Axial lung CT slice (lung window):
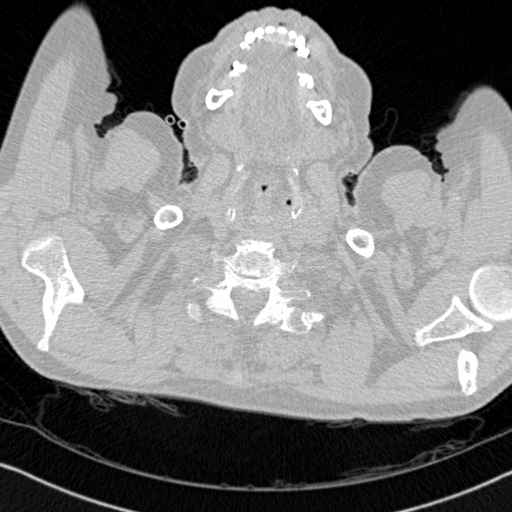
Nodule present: no